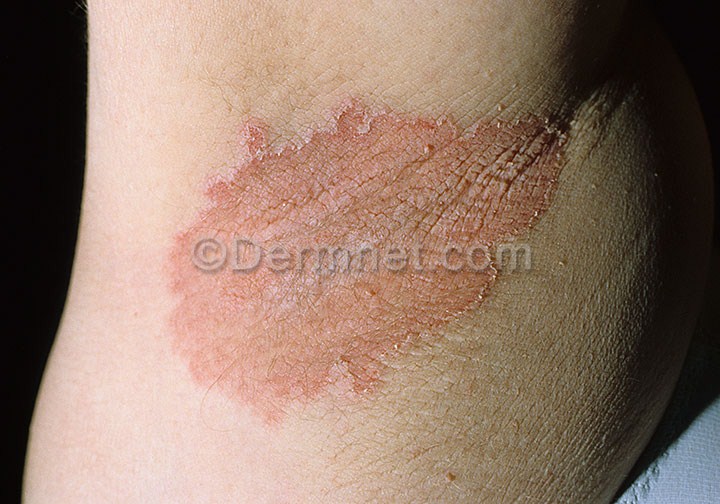
Disease: Tinea Ringworm Candidiasis and other Fungal Infections